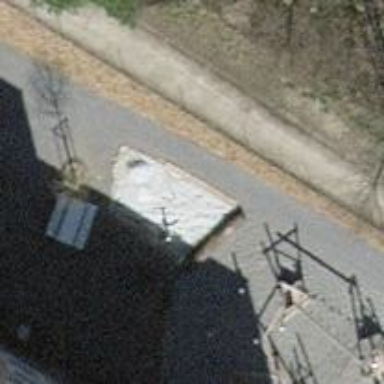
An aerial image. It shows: Sandpit at the playground.